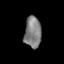
Tissue: lung
Cell type: Epithelial cells
Senescence score: 0.2433
Nuclear area (px): 511
Mean DAPI intensity: 126.84